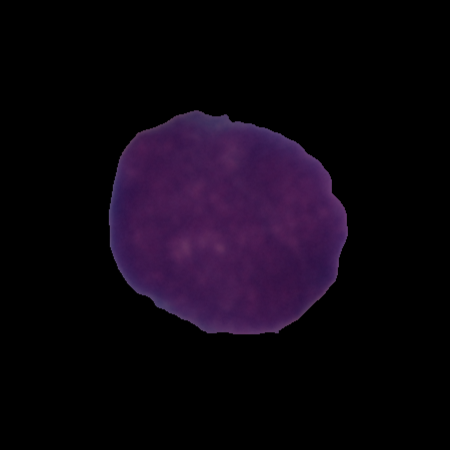
Label: cancer